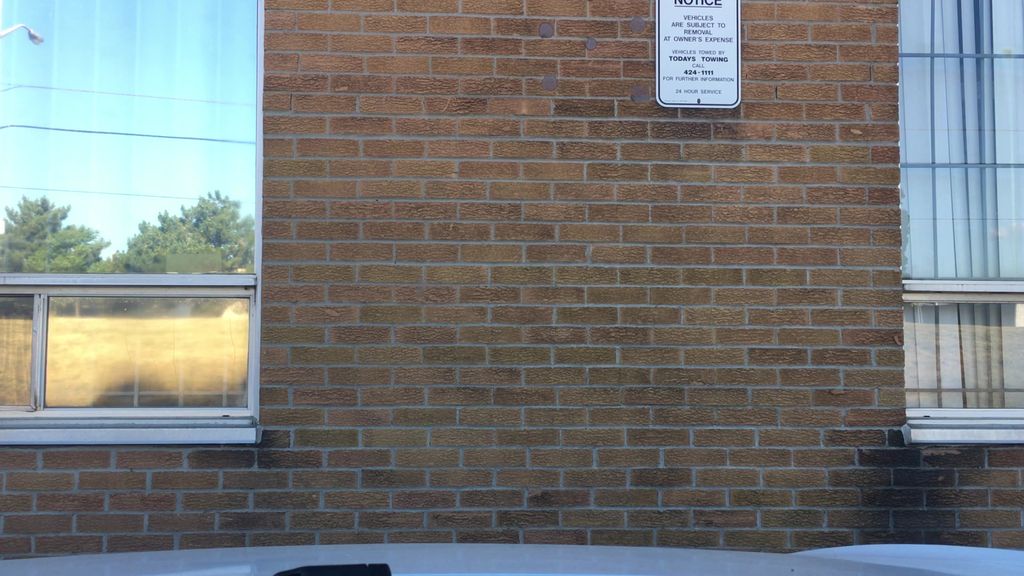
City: toronto